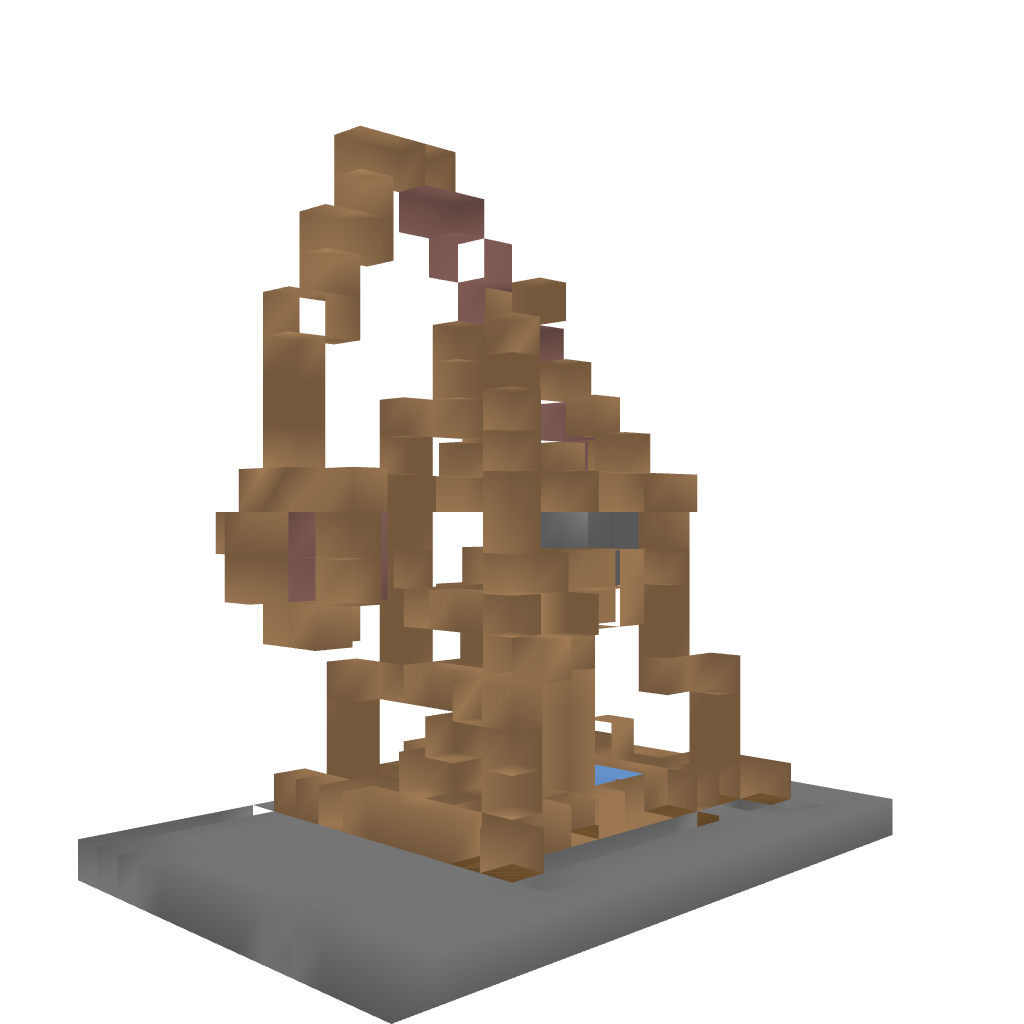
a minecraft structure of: Medieval Trebuchet v1.0